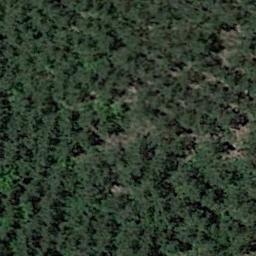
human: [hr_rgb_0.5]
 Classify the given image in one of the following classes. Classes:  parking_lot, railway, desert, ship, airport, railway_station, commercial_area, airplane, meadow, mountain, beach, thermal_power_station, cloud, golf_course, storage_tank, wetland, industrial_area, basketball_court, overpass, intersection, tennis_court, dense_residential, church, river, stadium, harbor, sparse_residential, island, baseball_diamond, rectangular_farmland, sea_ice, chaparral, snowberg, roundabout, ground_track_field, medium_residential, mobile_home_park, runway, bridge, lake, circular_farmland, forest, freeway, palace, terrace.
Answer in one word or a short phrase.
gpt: forest